Question: I created an UItable in Matlab which I fill with various values and options.
It looks like:

the corresponding code is the following:
'''
selector_1 = { 'A'; 'B' ; 'C' };
selector_2 = { 'A.1'; 'A.2'; 'A.3'; ...
'B.1'; 'B.2'; 'B.3'; ...
'C.1'; 'C.2'; 'C.3' };
rows = 5;
f = figure('name','Configuration of output','Position',[200 200 430 25+rows*20],'numbertitle','off','MenuBar','none');
dat = {'select outputfile...', 'select identifier...', 'Specifier', 'Index'};
dat = repmat(dat,rows,1);
columnname = {'Output file ',...
'Identifier ',...
'Specifier ', 'Index'};
columnformat = { {selector_1{:}}, {selector_2{:}}, 'char', 'numeric' };
columneditable = [true true true true];
t = uitable('Units','normalized','Position',...
[0 0 1 1], 'Data', dat,...
'ColumnName', columnname,...
'ColumnFormat', columnformat,...
'ColumnEditable', columneditable,...
'RowName',[]);
set(t, 'Data', dat,'celleditcallback','get(t,''Data'')');
'''
So I run the code and the figure is open. The underlying script has therefore finished.
When I now edit the table my uitable object is changed and after I finished I can get my final configuration with:
'''
finalconfig = get(t,'Data');
'''
But the thing is I need manually type this line, because my script has already finished. If I put this line at the end of my script, I get an error.
So I thought about using the following loop, to detect when I close the table and to store the last configuration
'''
while ~isempty(findobj('name','Configuration of output'))
% some action
end
finalconfig = get(t,'Data');
'''
And I tried everything to put inside the loop, the whole script, just the 'set' command including the 'celleditcallback', and other things, but nothing worked. Either my script get stucked inside the loop or the display of my table is not updated when I edit a value. I also tried 'drawnow' at different positions. How one handles this situation? How can I automatically store my final results?
I assume "closing the window" is the best action to detect, as I don't think I could implement a "save" button. I also tried to create a gui using 'GUIDE' but got completely lost, I hope to solve it without.
---
Edit:
I was now able to implement a "save"-button and tried the callback as follows:
'''
uimenu('Label','Save configuration','Callback',@saveConfig);
function saveConfig(~,~)
output = get(t,'Data',);
save([pwd 'output.mat'],'output');
end
'''
also I implemented a custom 'CloseRequestFcn' as suggested by Lucius Domitius Ahenobarbus. But then I have either one of the following problems:
I define everything as a script, everything works fine, but I need to define functions like '@saveConfig' (actually my favorite) or '@my_Closefcn' as a unique function-file in my workspace and I have a hard time to pass the right parameters as 'dat' always remains the same, even though it actually gets changend.
(The <URL>
When I use
'''
function configuration
% my script from above
end
'''
I can implement '@saveConfig' or '@my_Closefcn' directly (nested) and I guess the passing of the parameters would work fine. But the editing of my table does not work anymore, throwing the following error:
> Error using handle.handle/get Invalid or deleted object.Error while evaluating uitable CellEditCallback
How to solve that?
Now that I know that I can even add buttons to an uitable I REALLY like to avoid 'GUIDE'.
My code above is executable, so I'd be glad if you try it to see what my actual problem is, as it is hard to describe.
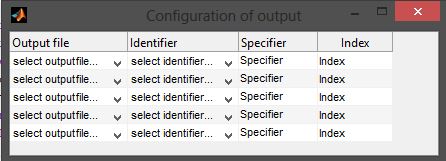
Answer: depending on using GUIDE or not:
use the CloseRequestFcn->
without GUIDE use:
'''
%write your own CloseRequestFcn and set the figure CloseRequest-Callback to it:
set(gcf,'CloseRequestFcn',@my_closefcn)
%use gcf or the handle of the figure directly
'''
and define my_closefcn including a delete statement for the figure-handle, else the figure will not close :)
See the docs for more information about "Redefining the CloseRequestFcn".
with GUIDE:
you can edit the CloseRequestFcn by inspecting the figure. There is a field called CloseRequestFcn that will create the function automatically and you dont need to take care about getting the handle. It will look like this:
'''
function figure1_CloseRequestFcn(hObject, eventdata, handles)
% hObject handle to figure1 (see GCBO)
% eventdata reserved - to be defined in a future version of MATLAB
% handles structure with handles and user data (see GUIDATA)
% Hint: delete(hObject) closes the figure
delete(hObject);
'''
Now BEFORE deleting the figure, you should be able to get the data of the uitable (if you have the handle) and I would suggest to just assign the data to the base workspace, like:
'''
assignin('base', 'finalTableData', get(myTableHandle,'Data'));
'''
as I was not clear enough, see this example:
(use within one single script)->
'''
function test
h=figure;
x=1:10;
mytable=uitable(h,'Data',x);
set(h,'CloseRequestFcn',@myCloseFcn)
%give a unique Tag:
set(h,'Tag', 'myTag')
set(mytable,'Tag','myTableTag')
end
function myCloseFcn(~,~)
myfigure=findobj('Tag','myTag');
myData=get(findobj(myfigure,'Tag','myTableTag'),'Data')
assignin('base','myTestData',myData)
delete(myfigure)
end
'''
in fact, there is no need to take care for the parameters of your Closereq-Callback, if you know how to find the handle of the figure! Just give something to your figure/uitable that you are able to identify it later on. I used 'Tag', because the first thing I would think of, but there would be other parameters as well.